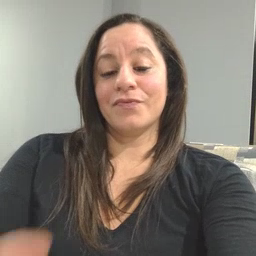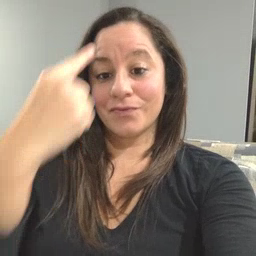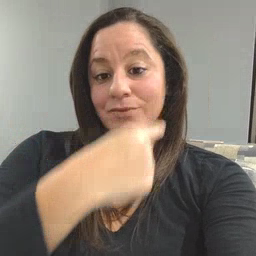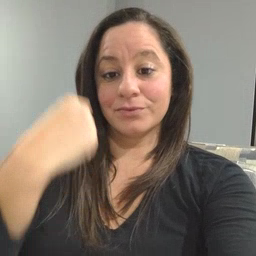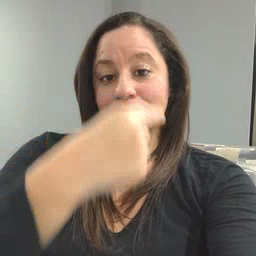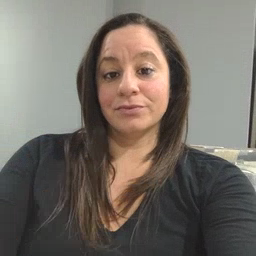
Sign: face